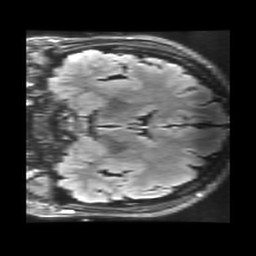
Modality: FLAIR
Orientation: coronal
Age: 20
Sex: female
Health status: healthy
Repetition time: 12 s
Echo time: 0.09782 s